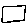
Label: square